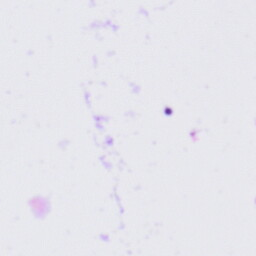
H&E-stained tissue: Tonsil